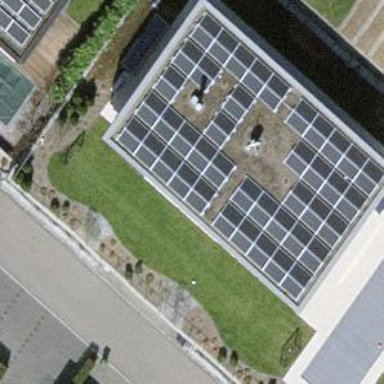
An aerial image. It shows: Solar power generator.